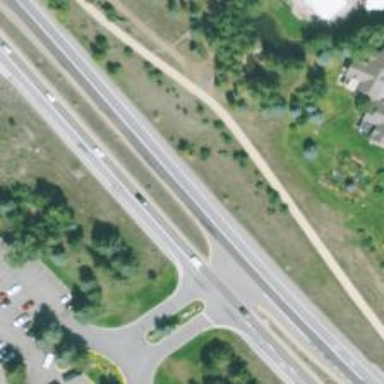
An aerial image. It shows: Trunk highway with asphalt surface and grade 1 track type.